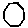
Label: hexagon